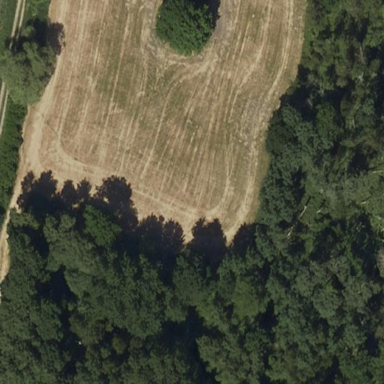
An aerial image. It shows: Woodland consisting of broadleaved trees.